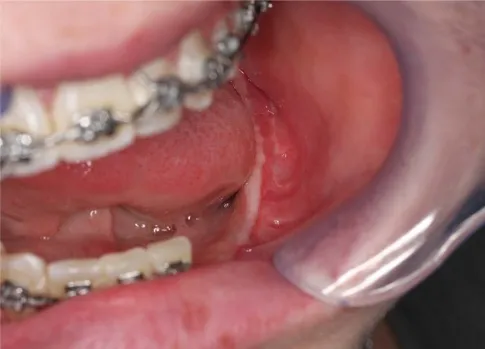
A 3-4 months clinical evaluation. A good soft tissue healing
can be appreciated.
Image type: pathology (fish)